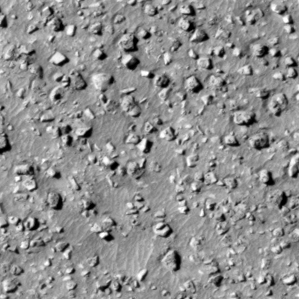
Label: non_frost